Question: While loading xslt in XslCompiledTransform, I am getting Object reference not set to an instance of an object.
I fetched following xslt from database: -
'''
<xsl:stylesheet version="1.0" xmlns:xsl="http://www.w3.org/1999/XSL/Transform">
<xsl:template match="/">
<html>
<body>
<h2>My CD Collection</h2>
<table border="1">
<tr bgcolor="#9acd32">
<th style="text-align:left">Title</th>
<th style="text-align:left">Artist</th>
</tr>
<xsl:for-each select="catalog/cd">
<tr>
<td>
<xsl:value-of select="title"/>
</td>
<td>
<xsl:value-of select="artist"/>
</td>
</tr>
</xsl:for-each>
</table>
</body>
</html>
</xsl:template>
</xsl:stylesheet>
'''
and following xml from database :-
'''
<?xml version="1.0" encoding="UTF-8"?>
<catalog>
<cd>
<title>Empire Burlesque</title>
<artist>Bob Dylan</artist>
<country>USA</country>
<company>Columbia</company>
<price>10.90</price>
<year>1985</year>
</cd>
</catalog>
'''
When using following code to transform xslt : -
'''
public static string XsltTransform(string xmlContent, string xsltContent)
{
string result = string.Empty;
XmlTextReader xtr = new XmlTextReader(new StringReader(xsltContent));
xsltCompiled.Load(xtr);
using (StringReader srXml = new StringReader(xmlContent))
{
using (XmlReader xrXml = XmlReader.Create(srXml))
{
using (StringWriter sw = new StringWriter())
{
xsltCompiled.Transform(xrXml, null, sw);
result = sw.ToString();
}
}
}
return result;
}
'''
But it throws error "'Object reference not set to an instance of an object'" at line :-
'''
xsltCompiled.Load(xtr);
'''
Any suggestions?
Updates:
Just to add more I am getting this after create XmlTextReader : -

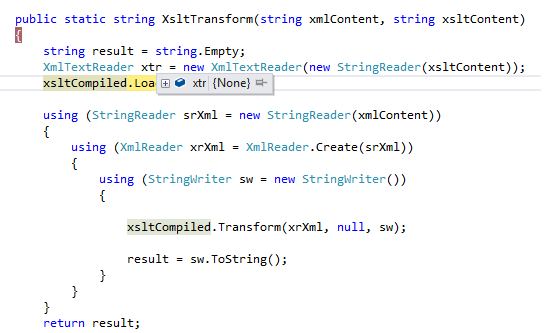
Answer: You must remove the escaping characters.
Check this: <URL>
'''
XsltTransform(xmlContent, xsltContent.Replace("\"", """));
'''
edited: (xml, xslt read from files)
'''
static void Main(string[] args)
{
string xmlContent = File.ReadAllText("D:/test/data.xml");
string xsltContent = File.ReadAllText("D:/test/style.xslt");
string result = XsltTransform(xmlContent, xsltContent.Replace("\"", """));
}
static readonly XslCompiledTransform XsltCompiled = new XslCompiledTransform();
public static string XsltTransform(string xmlContent, string xsltContent)
{
string result = string.Empty;
XmlTextReader xtr = new XmlTextReader(new StringReader(xsltContent));
XsltCompiled.Load(xtr);
using (StringReader srXml = new StringReader(xmlContent))
{
using (XmlReader xrXml = XmlReader.Create(srXml))
{
using (StringWriter sw = new StringWriter())
{
XsltCompiled.Transform(xrXml, null, sw);
result = sw.ToString();
}
}
}
return result;
}
'''